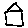
Label: house